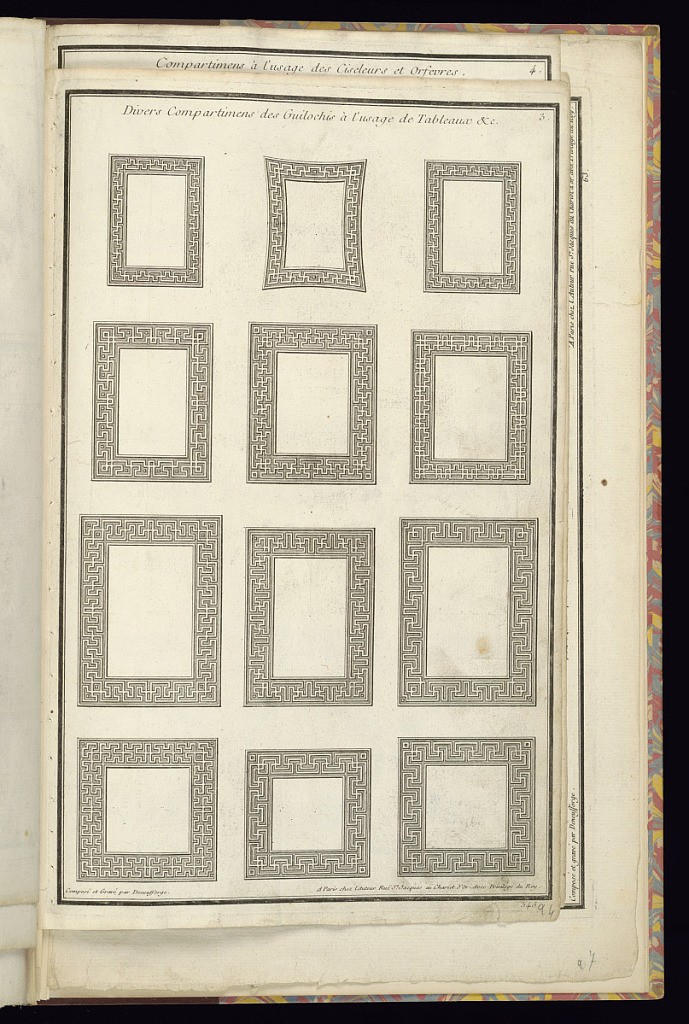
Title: Divers Compartimens des Guilochis à l’usage de Tableaux &c
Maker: Jean-François de Neufforge, Flemish, 1714 – 1791
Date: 1763
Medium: Etching and engraving on laid paper
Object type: Print
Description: Twelve designs for frames decorated with neoclassical motifs, each with variations of the meander or Greek key motif or repeating pattern. The plate is titled, numbered, and signed